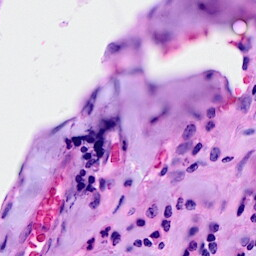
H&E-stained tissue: Breast